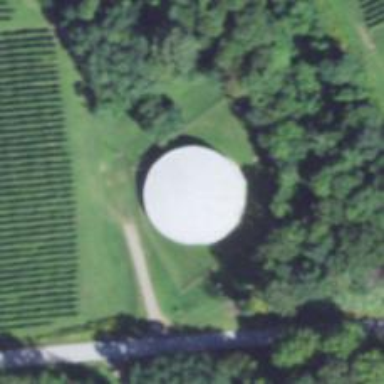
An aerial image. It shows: Water tower that is man-made.